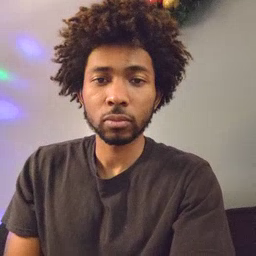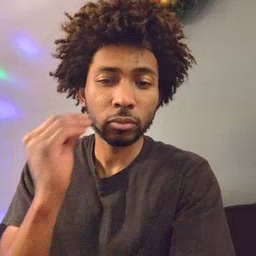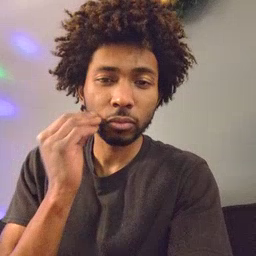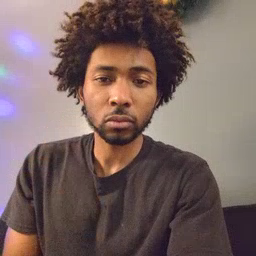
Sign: kiss